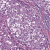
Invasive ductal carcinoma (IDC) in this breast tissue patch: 1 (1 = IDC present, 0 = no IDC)